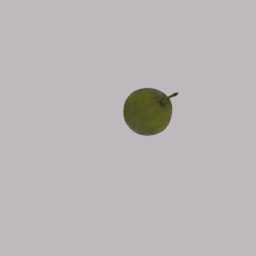
Label: nature